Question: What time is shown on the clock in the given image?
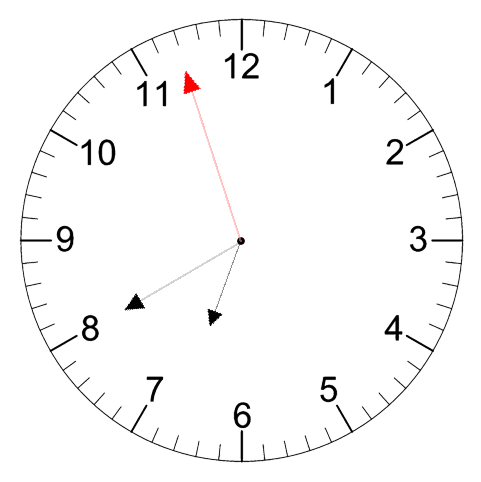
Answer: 06:39:57